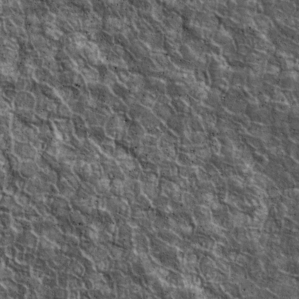
Label: non_frost